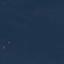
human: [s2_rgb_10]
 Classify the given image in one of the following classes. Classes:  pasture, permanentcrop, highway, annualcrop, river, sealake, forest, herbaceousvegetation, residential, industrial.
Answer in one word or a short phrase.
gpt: SeaLake